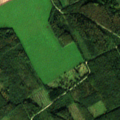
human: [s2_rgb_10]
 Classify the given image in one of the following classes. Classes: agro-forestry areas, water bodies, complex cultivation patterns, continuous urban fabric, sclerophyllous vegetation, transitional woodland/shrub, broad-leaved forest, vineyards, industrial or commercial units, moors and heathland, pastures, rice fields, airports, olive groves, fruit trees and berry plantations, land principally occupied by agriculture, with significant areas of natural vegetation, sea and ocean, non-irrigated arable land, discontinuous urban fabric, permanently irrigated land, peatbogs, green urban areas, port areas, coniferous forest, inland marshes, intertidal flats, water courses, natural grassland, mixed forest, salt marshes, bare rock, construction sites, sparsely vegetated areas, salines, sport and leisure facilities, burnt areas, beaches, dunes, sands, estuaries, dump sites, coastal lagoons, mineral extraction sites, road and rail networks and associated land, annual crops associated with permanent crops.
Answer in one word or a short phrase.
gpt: non-irrigated arable land, broad-leaved forest, mixed forest, transitional woodland/shrub